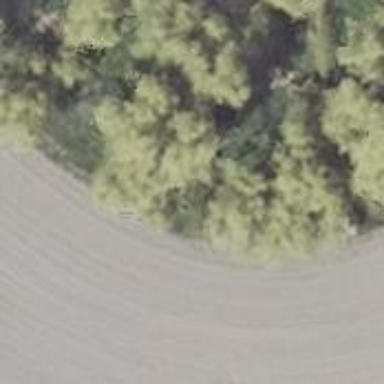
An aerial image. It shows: Row of deciduous broadleaved trees.